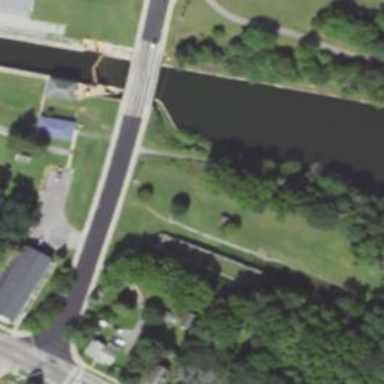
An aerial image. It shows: Lock gate along waterway.